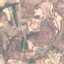
Label: PermanentCrop